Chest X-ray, PA view. Patient: 60 years old, sex M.
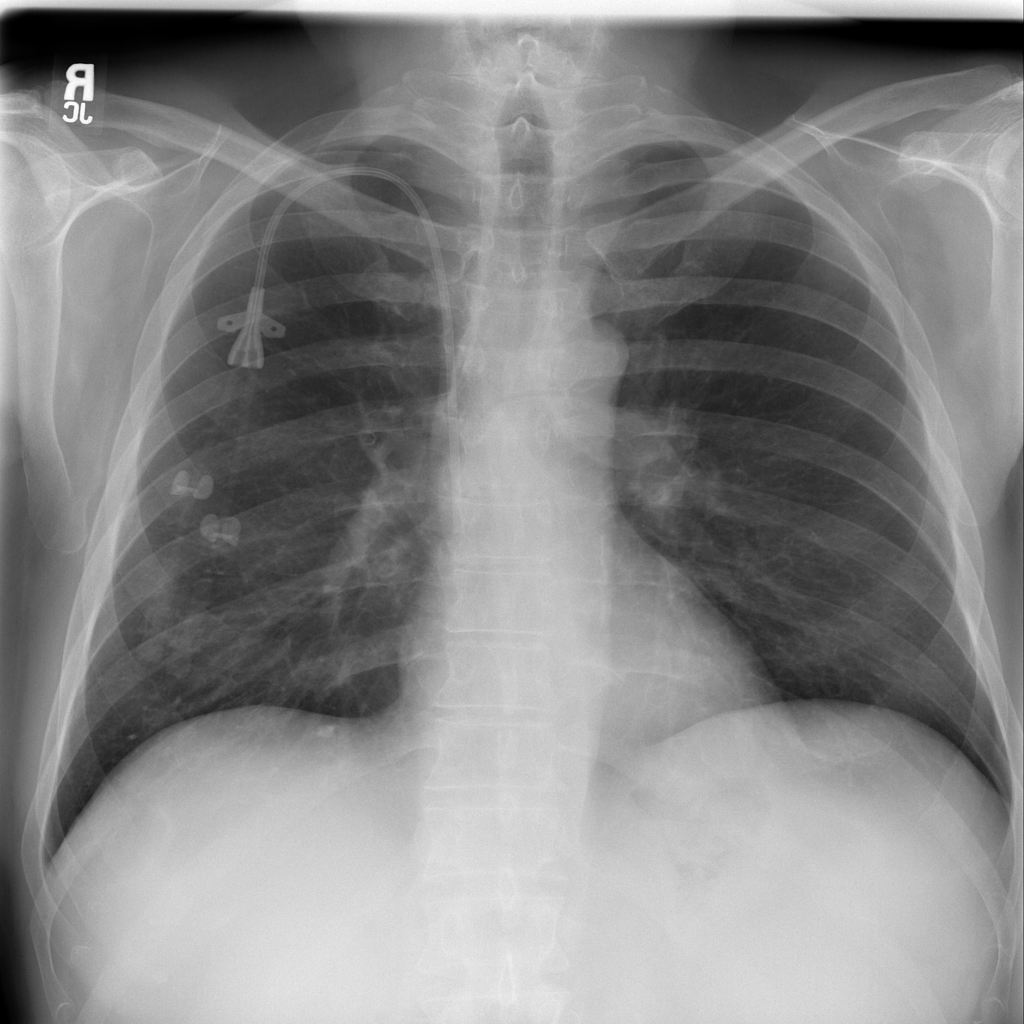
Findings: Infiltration